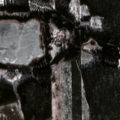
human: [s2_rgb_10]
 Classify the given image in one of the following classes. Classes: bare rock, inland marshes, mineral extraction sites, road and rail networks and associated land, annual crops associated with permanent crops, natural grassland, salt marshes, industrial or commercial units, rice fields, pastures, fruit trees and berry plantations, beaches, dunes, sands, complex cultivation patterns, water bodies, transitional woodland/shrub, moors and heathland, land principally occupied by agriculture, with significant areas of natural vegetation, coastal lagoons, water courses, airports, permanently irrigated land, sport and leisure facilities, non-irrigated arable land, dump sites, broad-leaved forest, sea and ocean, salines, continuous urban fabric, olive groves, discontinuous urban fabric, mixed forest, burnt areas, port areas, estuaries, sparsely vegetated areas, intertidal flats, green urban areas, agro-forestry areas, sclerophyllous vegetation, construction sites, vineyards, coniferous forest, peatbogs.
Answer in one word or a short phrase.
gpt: coniferous forest, mixed forest, transitional woodland/shrub, water bodies